Field crop: tomato
Growth stage: 1
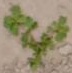
Species: portulaca